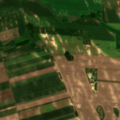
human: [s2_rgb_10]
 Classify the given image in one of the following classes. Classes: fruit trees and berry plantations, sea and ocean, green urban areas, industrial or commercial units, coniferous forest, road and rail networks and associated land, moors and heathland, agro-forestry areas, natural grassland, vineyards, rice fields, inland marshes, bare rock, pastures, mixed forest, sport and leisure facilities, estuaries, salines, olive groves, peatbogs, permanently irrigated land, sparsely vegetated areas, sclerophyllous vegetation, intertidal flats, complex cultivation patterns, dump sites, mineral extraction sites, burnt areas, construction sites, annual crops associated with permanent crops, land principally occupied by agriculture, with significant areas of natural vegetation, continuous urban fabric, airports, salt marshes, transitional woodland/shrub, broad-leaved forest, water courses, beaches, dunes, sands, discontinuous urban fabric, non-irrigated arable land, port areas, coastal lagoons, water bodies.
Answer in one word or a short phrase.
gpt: non-irrigated arable land, land principally occupied by agriculture, with significant areas of natural vegetation